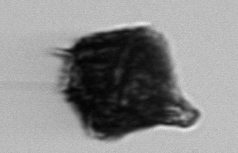
Label: Gonyaulax